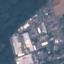
Land use / land cover: Industrial